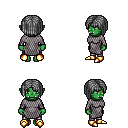
a pixel art fantasy rpg character, female body template, orc, green skin, chain mail, metal pants, gray pageboy hairstyle, gold boots, four views (front, back, left, right), 2x2 character sprite sheet, small pixel art, hard edges, no anti-aliasing